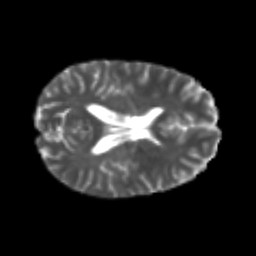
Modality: T2w
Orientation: axial
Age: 22
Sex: female
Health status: healthy
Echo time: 0.074 s